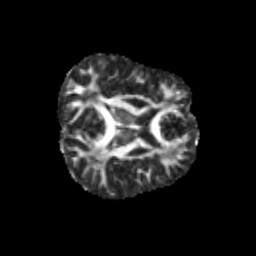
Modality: FA
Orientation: axial
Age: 12
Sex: female
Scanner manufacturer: siemens
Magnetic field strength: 3 T
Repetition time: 3.8 s
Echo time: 0.07 s